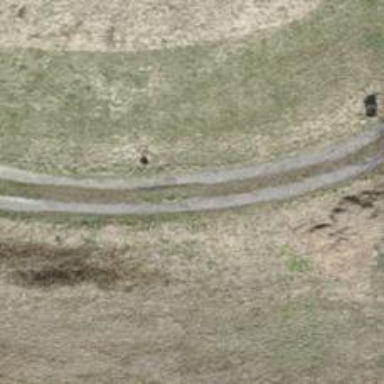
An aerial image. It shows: Track with grade2 tracktype.